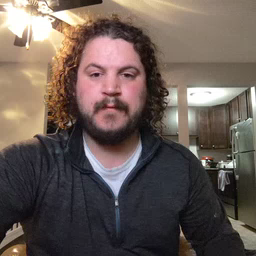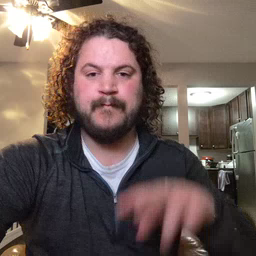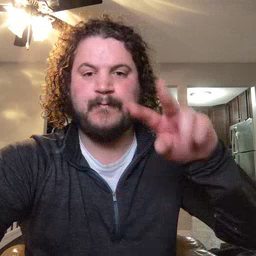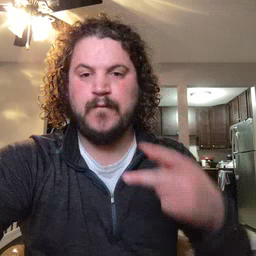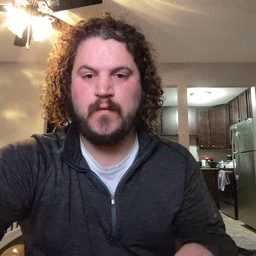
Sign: fall